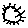
Label: sun